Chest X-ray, AP view. Patient: 42 years old, sex M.
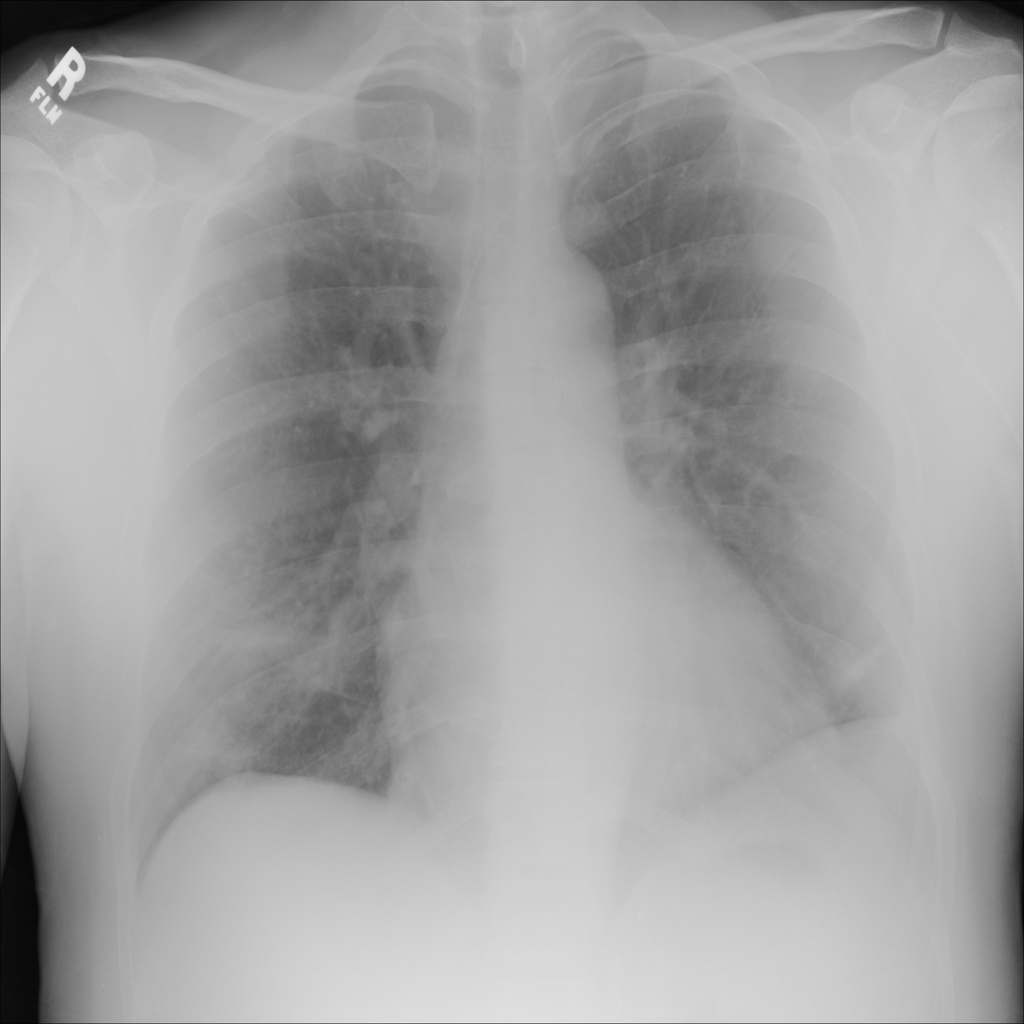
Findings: Atelectasis